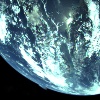
Label: cloud